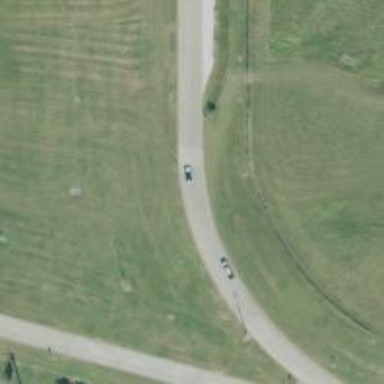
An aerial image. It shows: Secondary link road.